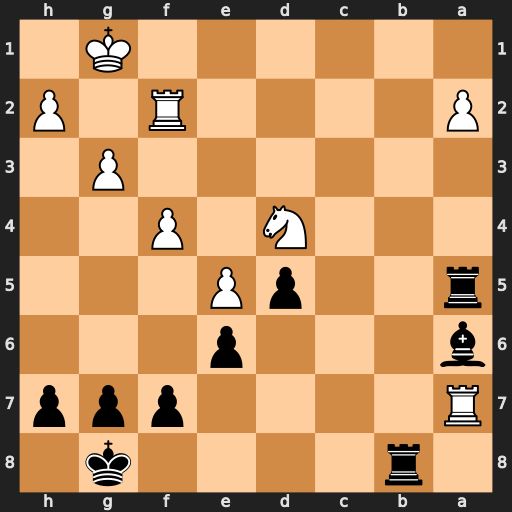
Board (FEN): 1r4k1/R4ppp/b3p3/r2pP3/3N1P2/6P1/P4R1P/6K1
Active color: b
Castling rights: -
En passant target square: -
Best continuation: Rb1+ Kg2 Bf1+ Rxf1 Rb2+ Rf2 Rxf2+ Kxf2 Rxa7